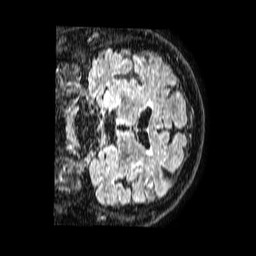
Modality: FLAIR
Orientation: coronal
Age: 66
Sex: male
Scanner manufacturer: philips
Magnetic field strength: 1.5 T
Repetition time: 4.8 s
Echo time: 0.3 s